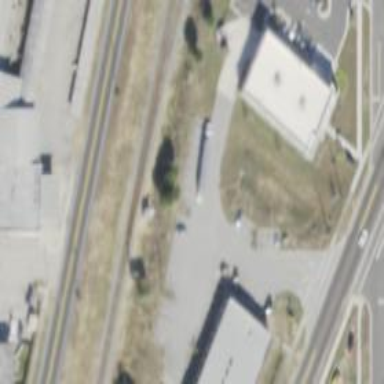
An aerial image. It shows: Outdoor signal box located at the railway.